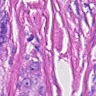
Metastatic tissue present: yes